Current action and preconditions to check: trajectory_clear

Your task: For each precondition in the list above, predict whether it will hold at this action.

Consider the current scene as observed from the mobile robot's camera, and analyze the predicted future states of all dynamic agents (e.g., people, animals, vehicles, or any moving entities) within the NEXT SECOND.

IMPORTANT: Only answer "very likely" if you are absolutely certain—based on strong, clear evidence—that a dynamic agent will violate the precondition in the predicted future state. Do NOT answer "very likely" for unlikely, ambiguous, or low-probability risks.

Ask yourself for each precondition: Is there a high probability, with clear and convincing evidence, that the predicted future states of any dynamic agent will interfere with the predicted future state of the currently executing action within the NEXT SECOND, causing that precondition to fail?

Assess the risk level based on these predictions. Use "likely" or "very likely" if motions create a clear risk of interference.

Use "neutral" or "improbable" if agents are nearby but their predicted paths are clearly diverging or non-conflicting.

Failure Risk Categories: "very improbable", "improbable", "neutral", "likely", "very likely"

Answer Format: Output ONLY the probability_of_failure value from these categories: "very improbable", "improbable", "neutral", "likely", "very likely"

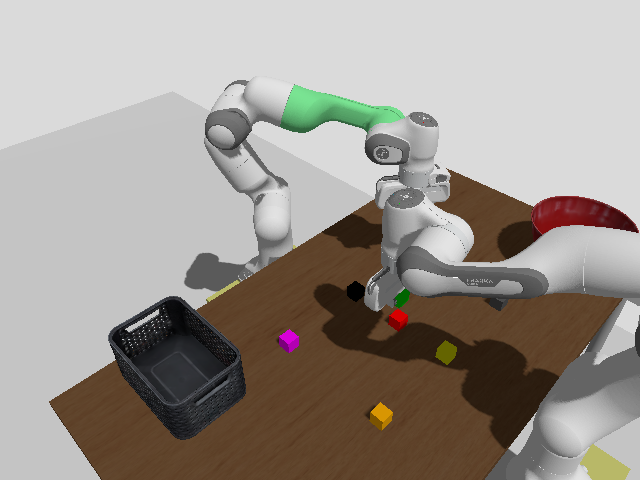

Answer: very improbable